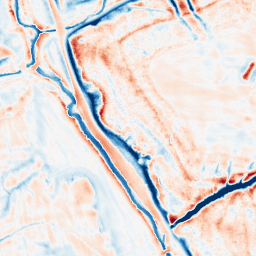
Category: edge_preserving
Decomposition family: bilateral
Decomposition parameters: d: 21
sigma_color: 75
sigma_space: 150
Upsampling method: sinc_hamming
Upsampling parameters: scale: 2
kernel_size: 8
Upsampling scale: 2